Aerial crown-view tile of a tropical tree (Barro Colorado Island, Panama), acquired 20240918:
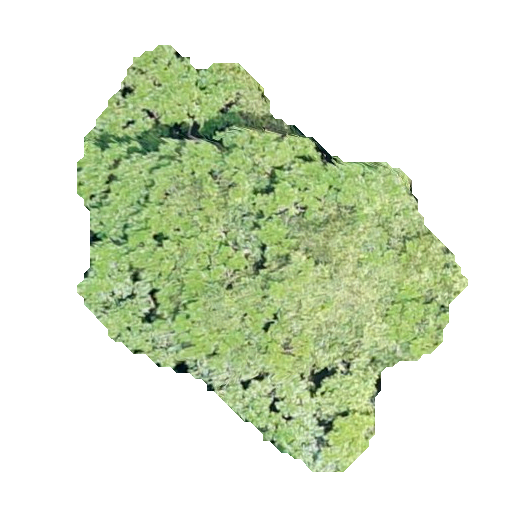
Species: Simarouba amara
GBIF accepted scientific name: Simarouba amara
Crown area: 156.414 m²